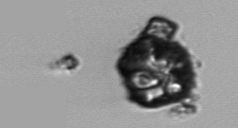
Label: Delphineis